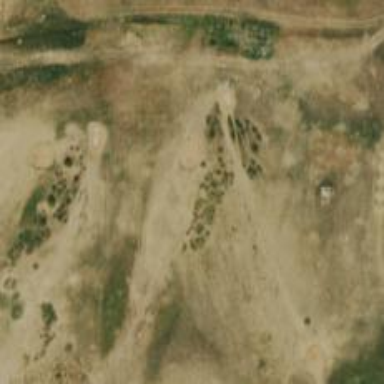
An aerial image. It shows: Golf hole.